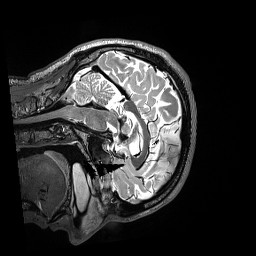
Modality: T2w
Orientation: sagittal
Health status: healthy
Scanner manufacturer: siemens
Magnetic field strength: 3 T
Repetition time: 3.2 s
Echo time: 0.563 s